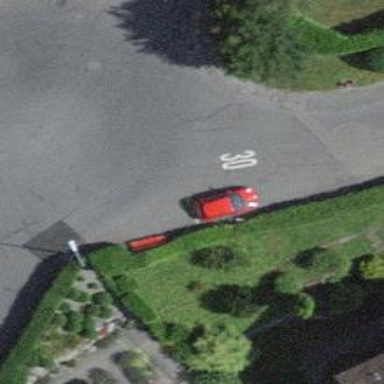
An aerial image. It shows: Red bench.